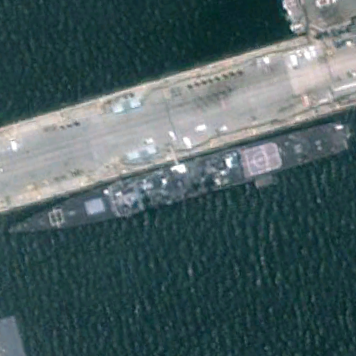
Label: cruiser